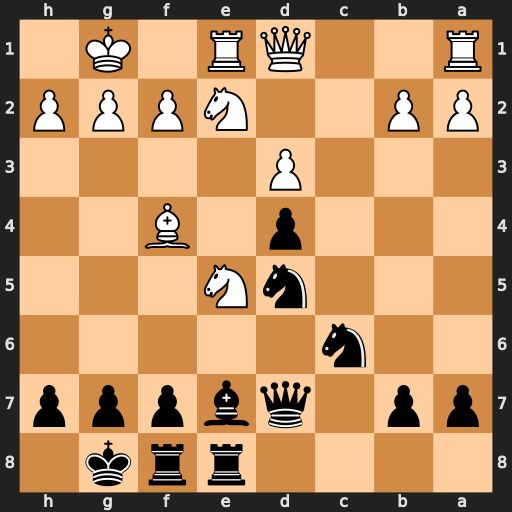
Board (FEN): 4rrk1/pp1qbppp/2n5/3nN3/3p1B2/3P4/PP2NPPP/R2QR1K1
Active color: b
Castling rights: -
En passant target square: -
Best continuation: Nxe5 Bxe5 Bb4 Bxd4 Bxe1